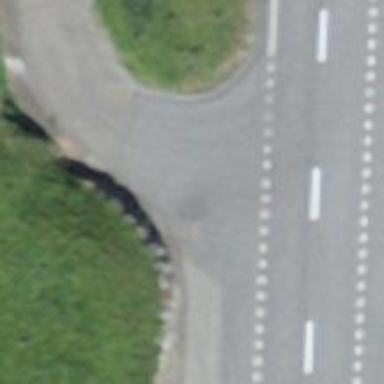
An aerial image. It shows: Bus stop along the road.